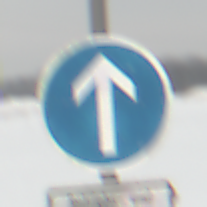
Verkehrszeichen: VorgeschriebeneFahrtrichtungGeradeaus
Zusatzzeichen unten: BesondereFahrzeugeUndTransportgueter9
Umgebung: Outdoor, Nature
Tageszeit: MorningAfternoon
Wetter: Overcast
Licht: Natural
Jahreszeit: Winter
Kontrast: LowContrast